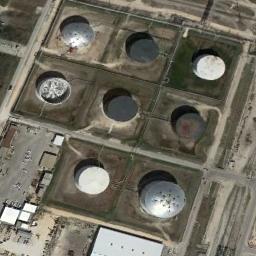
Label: storage_tank